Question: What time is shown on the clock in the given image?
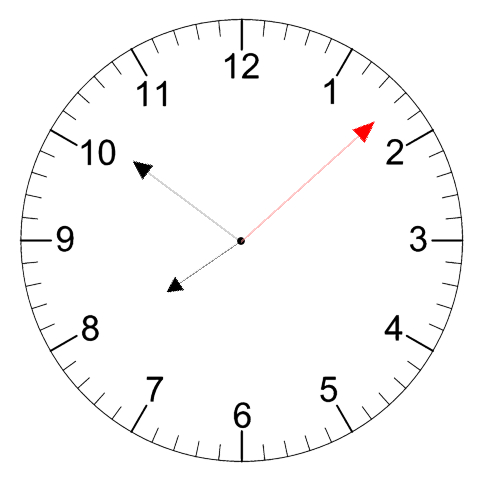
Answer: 07:51:08